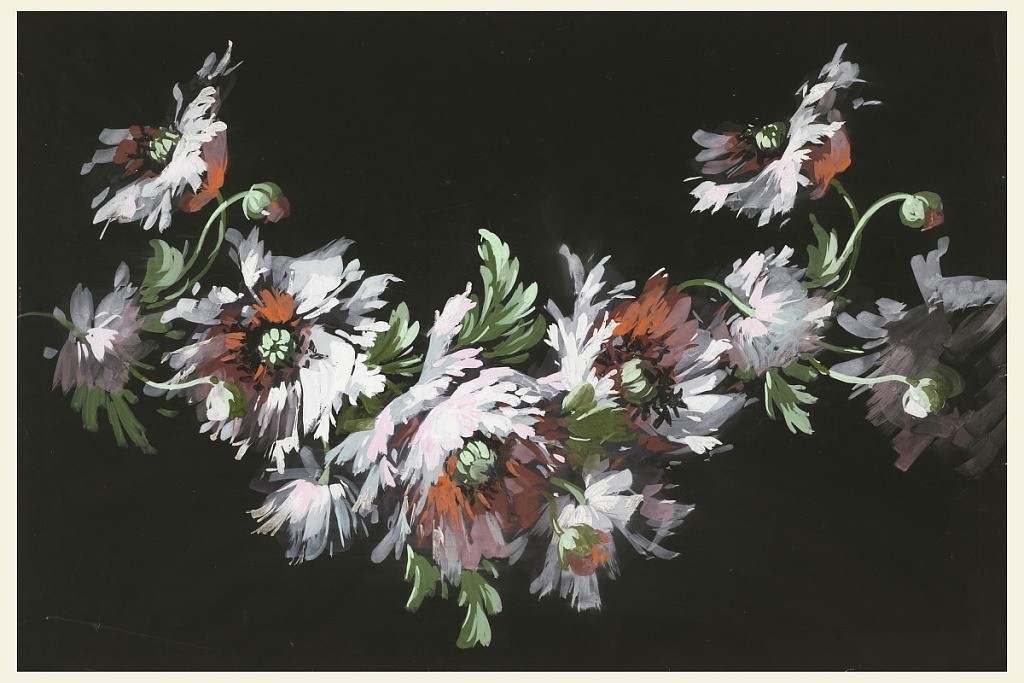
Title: Floral arrangement
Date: late 18th or early 19th century
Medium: Brush and gouache on black ground
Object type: Drawing
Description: Garland of flowers in white, orange, and mauve on black ground.